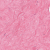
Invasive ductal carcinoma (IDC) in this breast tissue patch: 0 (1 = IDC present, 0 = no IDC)